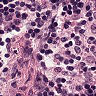
Metastatic tissue present: no